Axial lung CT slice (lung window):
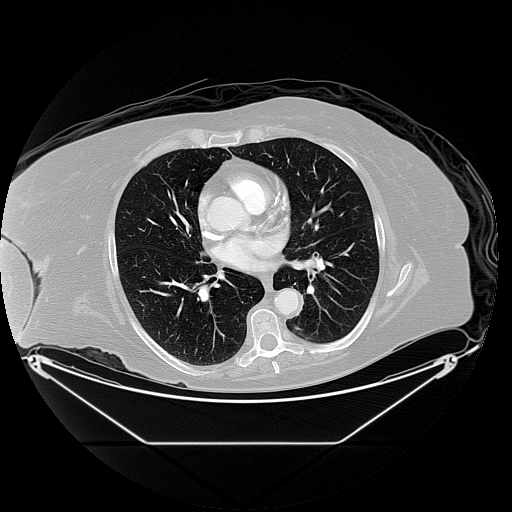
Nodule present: no